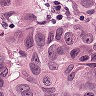
Metastatic tissue present: yes